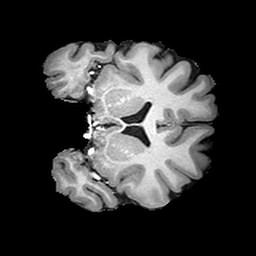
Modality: T1w
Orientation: coronal
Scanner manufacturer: siemens
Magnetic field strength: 3 T
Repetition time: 2 s
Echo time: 0.0024 s